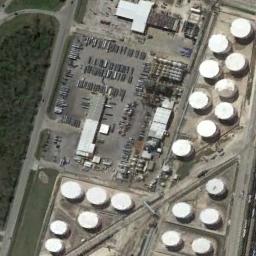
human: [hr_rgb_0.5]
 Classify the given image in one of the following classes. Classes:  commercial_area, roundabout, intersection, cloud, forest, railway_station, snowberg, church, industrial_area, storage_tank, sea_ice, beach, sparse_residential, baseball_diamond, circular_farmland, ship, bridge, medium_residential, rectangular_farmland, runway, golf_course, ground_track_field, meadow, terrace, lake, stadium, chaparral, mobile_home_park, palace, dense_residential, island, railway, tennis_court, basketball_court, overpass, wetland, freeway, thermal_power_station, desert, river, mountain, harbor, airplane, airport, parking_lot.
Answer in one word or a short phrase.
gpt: storage_tank